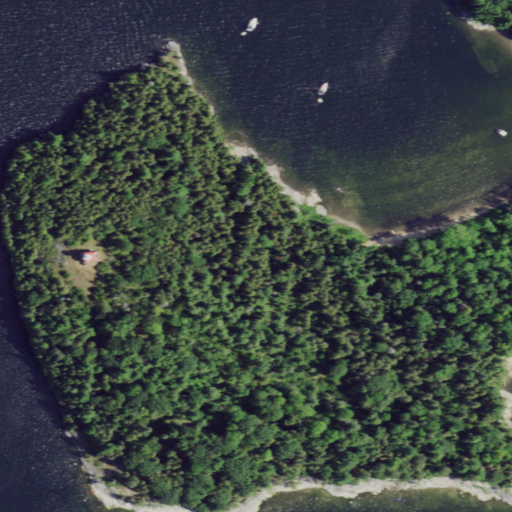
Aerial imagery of cape in New York named Bluff Point containing evergreen forest, open water, woody wetlands, grassland, low intensity development, shrub, and herbaceous wetlands